Interaction volume radius: 10 \u00c5
Interaction volume height: 25 \u00c5
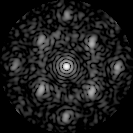
Disorder parameter: 0.4853